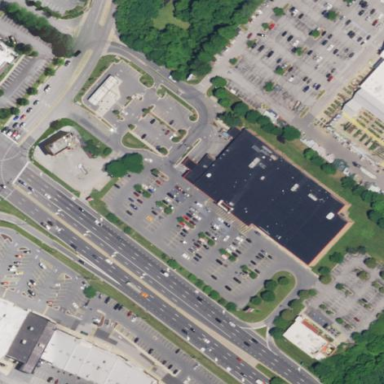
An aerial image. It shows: Retail area.